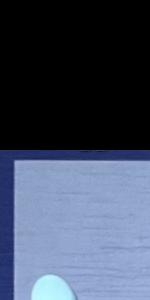
Label: Empty